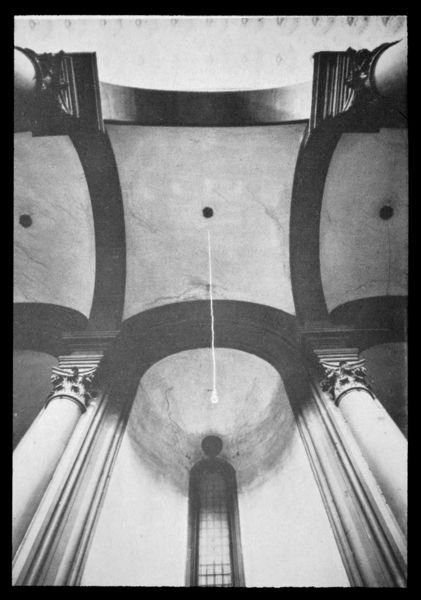
Titel: Santo Spirito (Langhauskapelle)
Künstler: Filippo Brunelleschi
Standort: Firenze
Institution: Chiesa di Santo Spirito
Schlagwörter: kämpfer, schatten, weiß, fenster, grau, lampe, laterne, licht, marmor, schwarz, säule, säulen, blick, profile, architektur, band, barock, rahmen, innenraum, kirche, decke, innen, gotik, bogen, perspektive, pilaster, rundbogen, kuppel, detail, symmetrie, schmal, ornamente, leuchter, hoch, foto, fotografie, oben, photographie, unten, bögen, vier, nische, gewölbe, sprossen, seil, schwarz-weiß, löcher, kapitelle, kathedrale, kapitell, photo, bündelpfeiler, dienste, gotisch, untersicht, karg, apsis, rundbögen, kapelle, kanneluren, kassettendecke, konsolen, vorlagen, gothik, korinthisch, joch, schaft, gothisch, sakral, aufnahme, fenser, schäfte, wölbung, froschperspektive, romanisch, vierung, halbsäulen, geviert, bägen, gurte, gurtbogen, gurtbögen, karinthisch, kaptielle, pazzi kapelle, lonche, berliner kappen, keuzgewölbe